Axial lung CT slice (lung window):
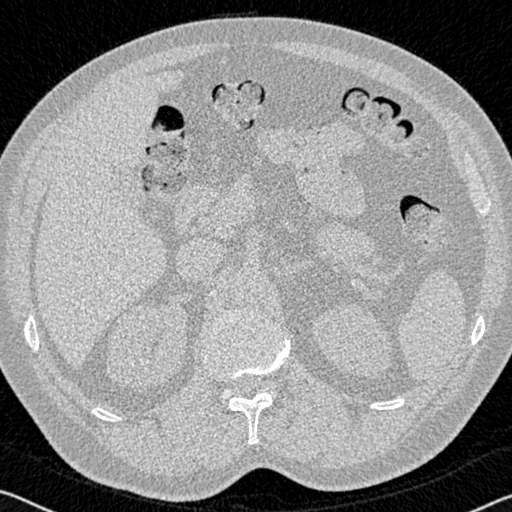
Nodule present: no